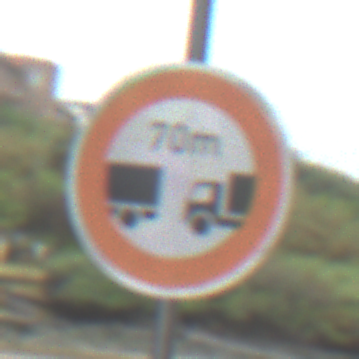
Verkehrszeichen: VerbotUnterschreitenMindestabstand
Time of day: Midday
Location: Roofed (Beach)
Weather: Overcast
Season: NotSpecified
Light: Natural